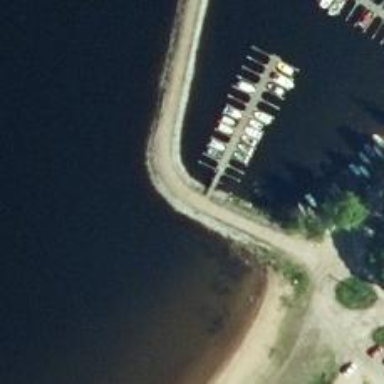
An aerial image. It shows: Breakwater structure.